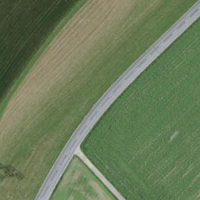
EUNIS habitat code: 52
Species observed at this site:
Milvus milvus